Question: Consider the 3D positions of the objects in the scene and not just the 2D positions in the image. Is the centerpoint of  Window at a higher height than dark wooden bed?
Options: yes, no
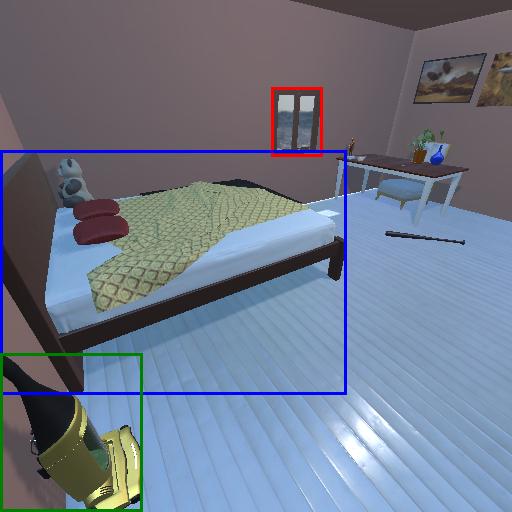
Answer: yes